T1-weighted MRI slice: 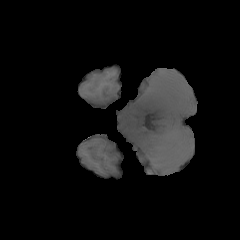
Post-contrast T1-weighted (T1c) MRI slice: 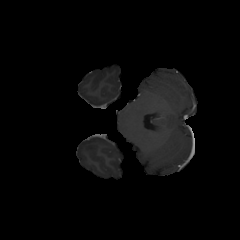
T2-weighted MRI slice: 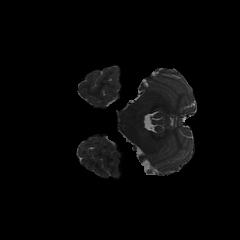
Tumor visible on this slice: no